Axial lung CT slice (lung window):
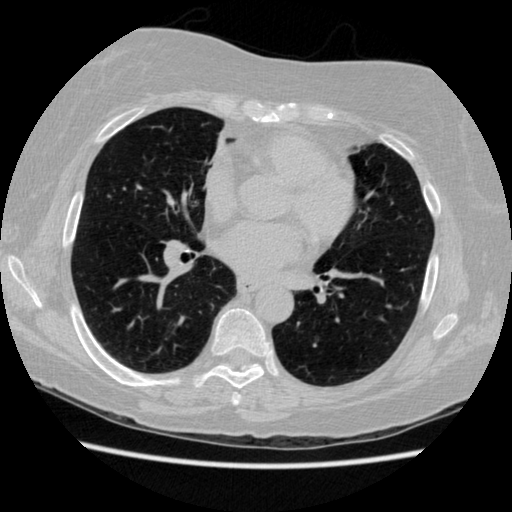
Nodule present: no